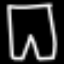
Label: pants